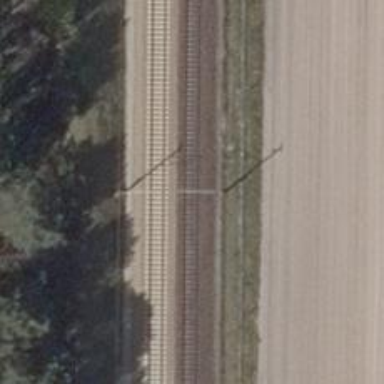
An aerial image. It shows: Milestone along the railway track with catenary mast.